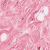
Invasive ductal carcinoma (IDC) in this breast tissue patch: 0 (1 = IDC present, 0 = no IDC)